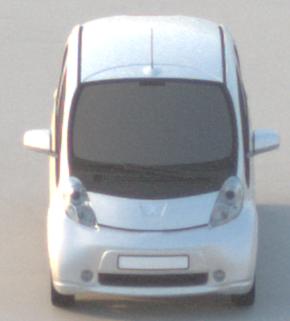
Make: Peugeot
Model: iOn
Detailed model: iOn
Model produced from: 2010/12
Model produced until: 2013/02
Doors: 5
Color: white
Road condition: dry road
Daytime: sunrise or sunset
Contrast: medium contrast